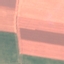
Land use / land cover: AnnualCrop